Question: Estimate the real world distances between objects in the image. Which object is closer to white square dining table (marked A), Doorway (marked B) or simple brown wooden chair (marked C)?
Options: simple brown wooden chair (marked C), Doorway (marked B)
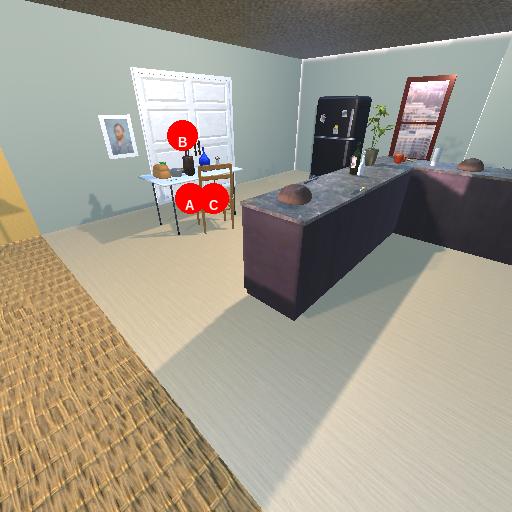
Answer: simple brown wooden chair (marked C)